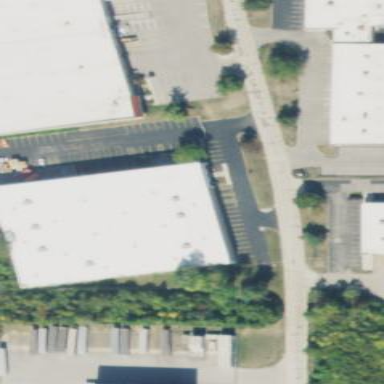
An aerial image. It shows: Warehouse building.